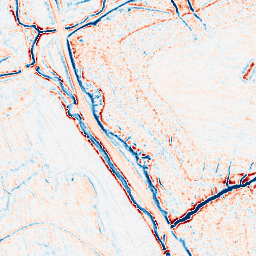
Category: edge_preserving
Decomposition family: bilateral
Decomposition parameters: d: 9
sigma_color: 100
sigma_space: 150
Upsampling method: sinc_hamming
Upsampling parameters: scale: 2
kernel_size: 16
Upsampling scale: 2